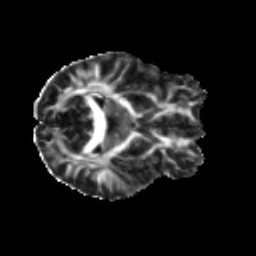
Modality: FA
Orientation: axial
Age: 25
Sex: female
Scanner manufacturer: ge
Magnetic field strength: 3 T
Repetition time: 7.8 s
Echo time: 0.0606 s